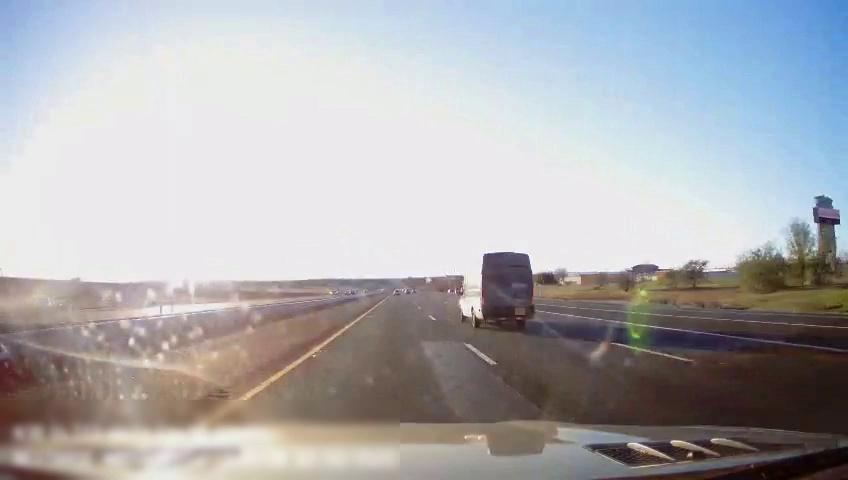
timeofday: Day
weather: Sunny
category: Drivable Space
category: Drivable Space
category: Vehicles | Truck
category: Lanes | Current Lane
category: Lanes | Current Lane
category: Lanes | Alternate Lane
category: Lanes | Alternate Lane
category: Lanes | Alternate Lane